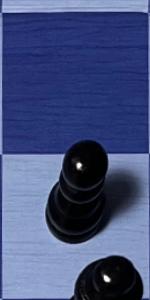
Label: Pawn_Black